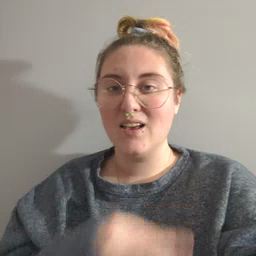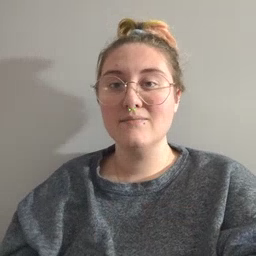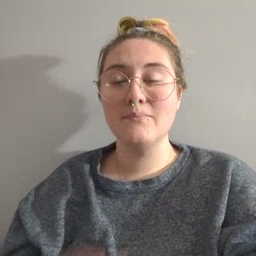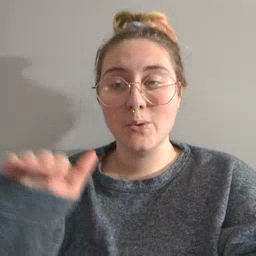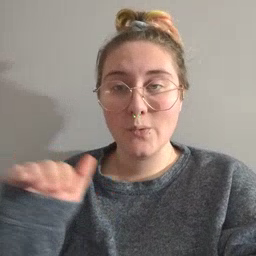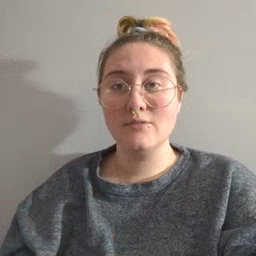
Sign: pool